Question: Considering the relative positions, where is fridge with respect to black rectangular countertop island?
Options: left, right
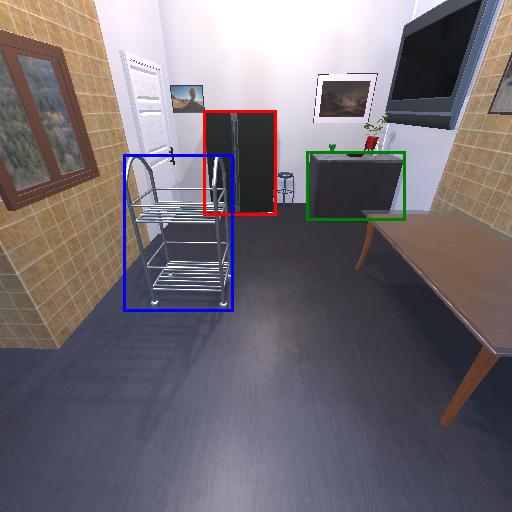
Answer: left